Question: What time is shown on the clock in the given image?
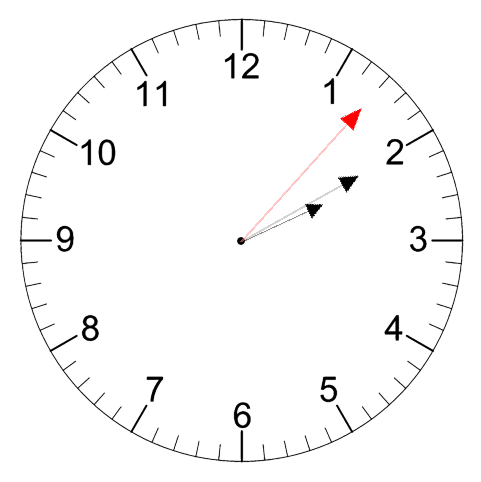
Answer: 02:10:07